Field crop: maize
Growth stage: 2
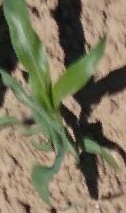
Species: maize